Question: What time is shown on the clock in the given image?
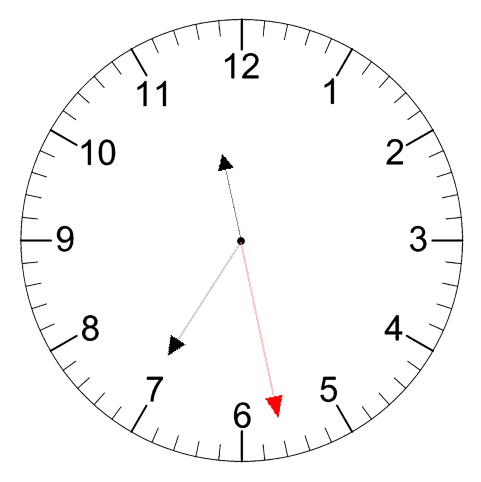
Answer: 11:35:28